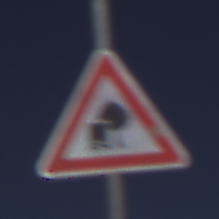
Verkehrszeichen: UnzureichendesLichtraumprofil
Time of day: Midday
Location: Outdoor (Nature)
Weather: Clear
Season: NotSpecified
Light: Natural